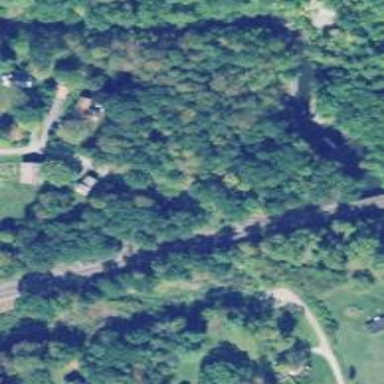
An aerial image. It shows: Abandoned road.